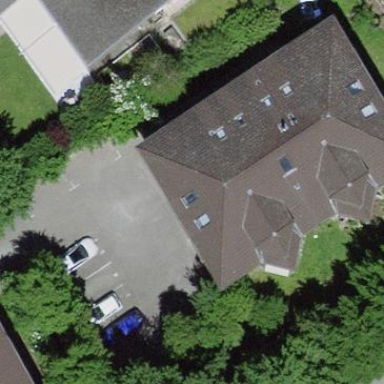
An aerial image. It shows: Half-hipped roof shape on the apartments building.